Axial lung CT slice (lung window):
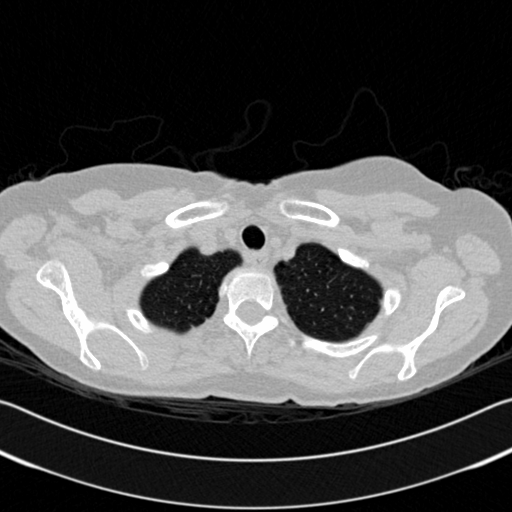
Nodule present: no